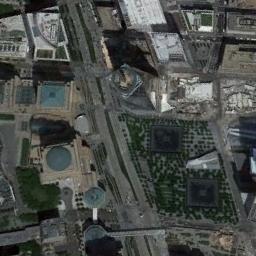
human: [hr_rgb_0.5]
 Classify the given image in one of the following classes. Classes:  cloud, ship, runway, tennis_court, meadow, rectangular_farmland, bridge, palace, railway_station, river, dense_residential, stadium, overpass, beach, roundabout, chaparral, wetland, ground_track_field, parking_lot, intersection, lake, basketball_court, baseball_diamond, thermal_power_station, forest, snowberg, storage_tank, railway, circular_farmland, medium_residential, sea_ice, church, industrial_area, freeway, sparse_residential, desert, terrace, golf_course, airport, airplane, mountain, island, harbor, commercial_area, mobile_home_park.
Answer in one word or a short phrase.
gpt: commercial_area